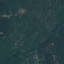
Land use / land cover class: Forest